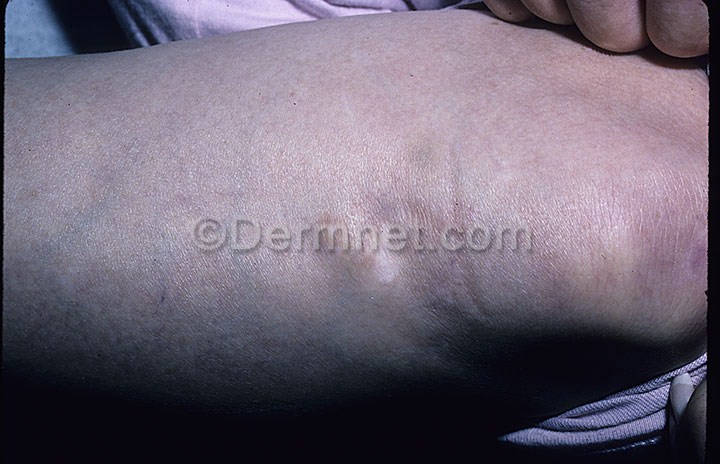
Disease: Lupus and other Connective Tissue diseases